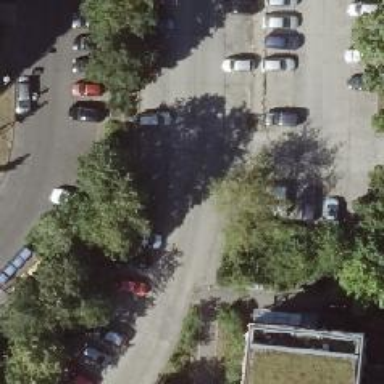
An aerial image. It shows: Concrete parking aisle designated as service road.